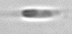
Label: flagellate_morphotype3